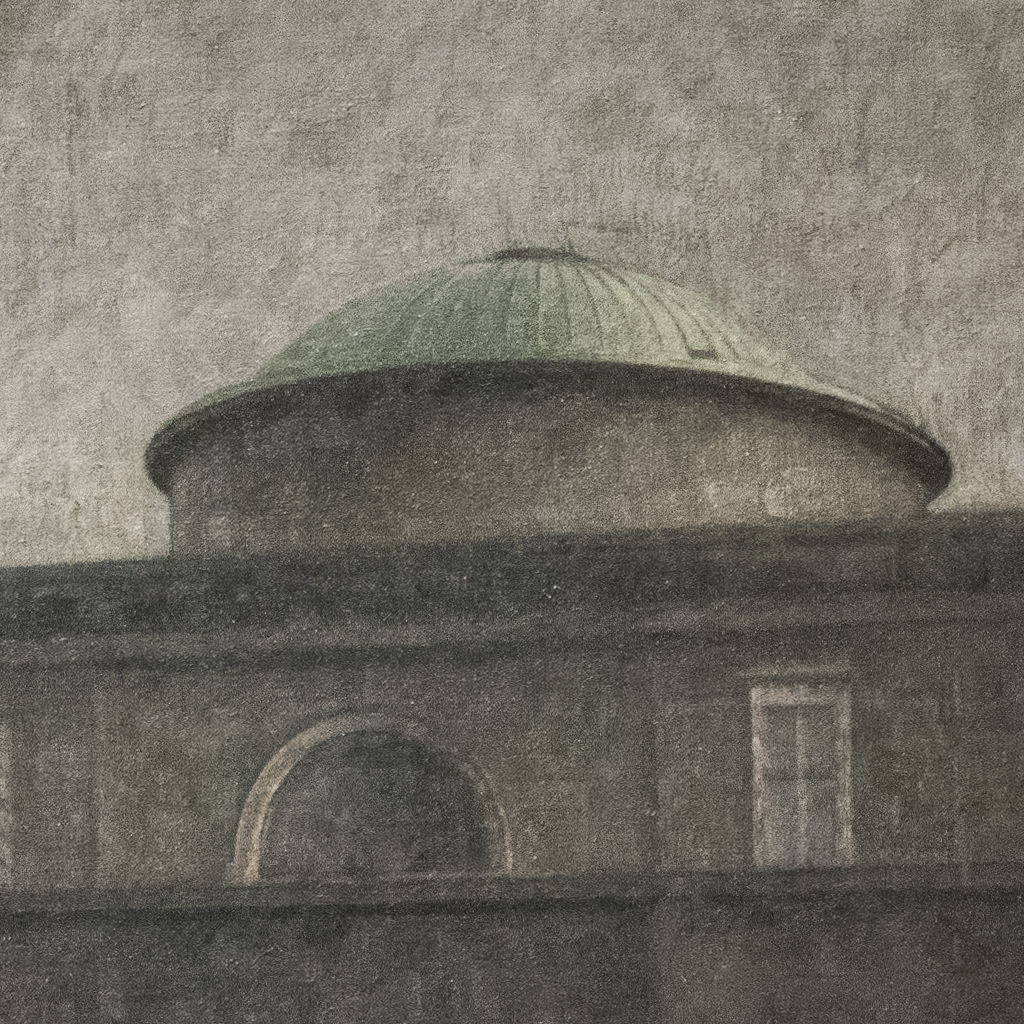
landscape painting, wide, overcast daylight, circular rotunda with green copper dome rising above dark neoclassical building facade with arched window, flat grey overcast sky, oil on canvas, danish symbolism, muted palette